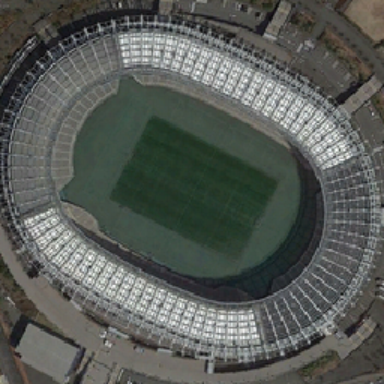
Birds nest stadium is regularly surrounded by vegetation .